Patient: sex F, age 59
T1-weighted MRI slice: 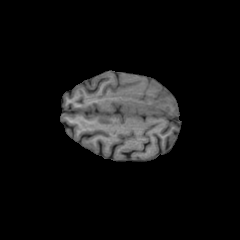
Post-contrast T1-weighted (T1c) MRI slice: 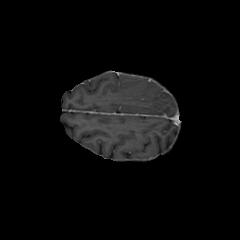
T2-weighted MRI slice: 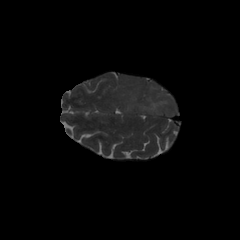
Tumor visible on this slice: yes
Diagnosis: Glioblastoma, IDH-wildtype
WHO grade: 4